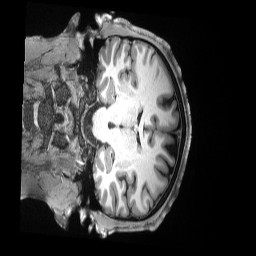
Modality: T1w
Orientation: coronal
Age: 29
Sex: male
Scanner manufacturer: siemens
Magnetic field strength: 3 T
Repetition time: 2.5 s
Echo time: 0.00181 s